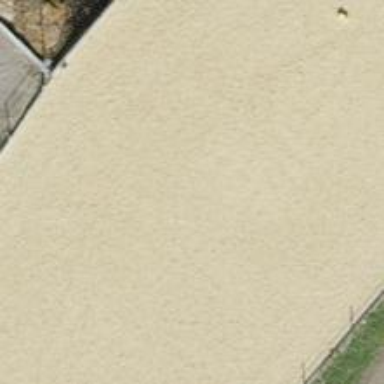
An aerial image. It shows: Equestrian pitch with sand surface for leisure land activities.